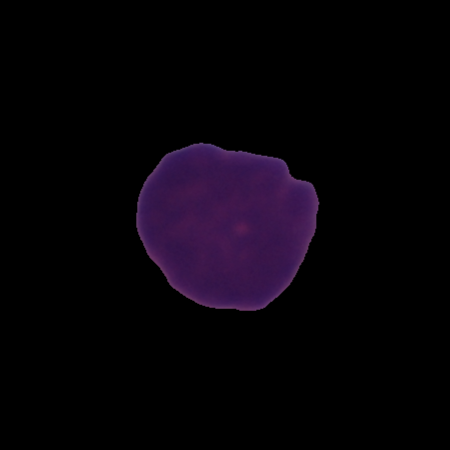
Label: cancer